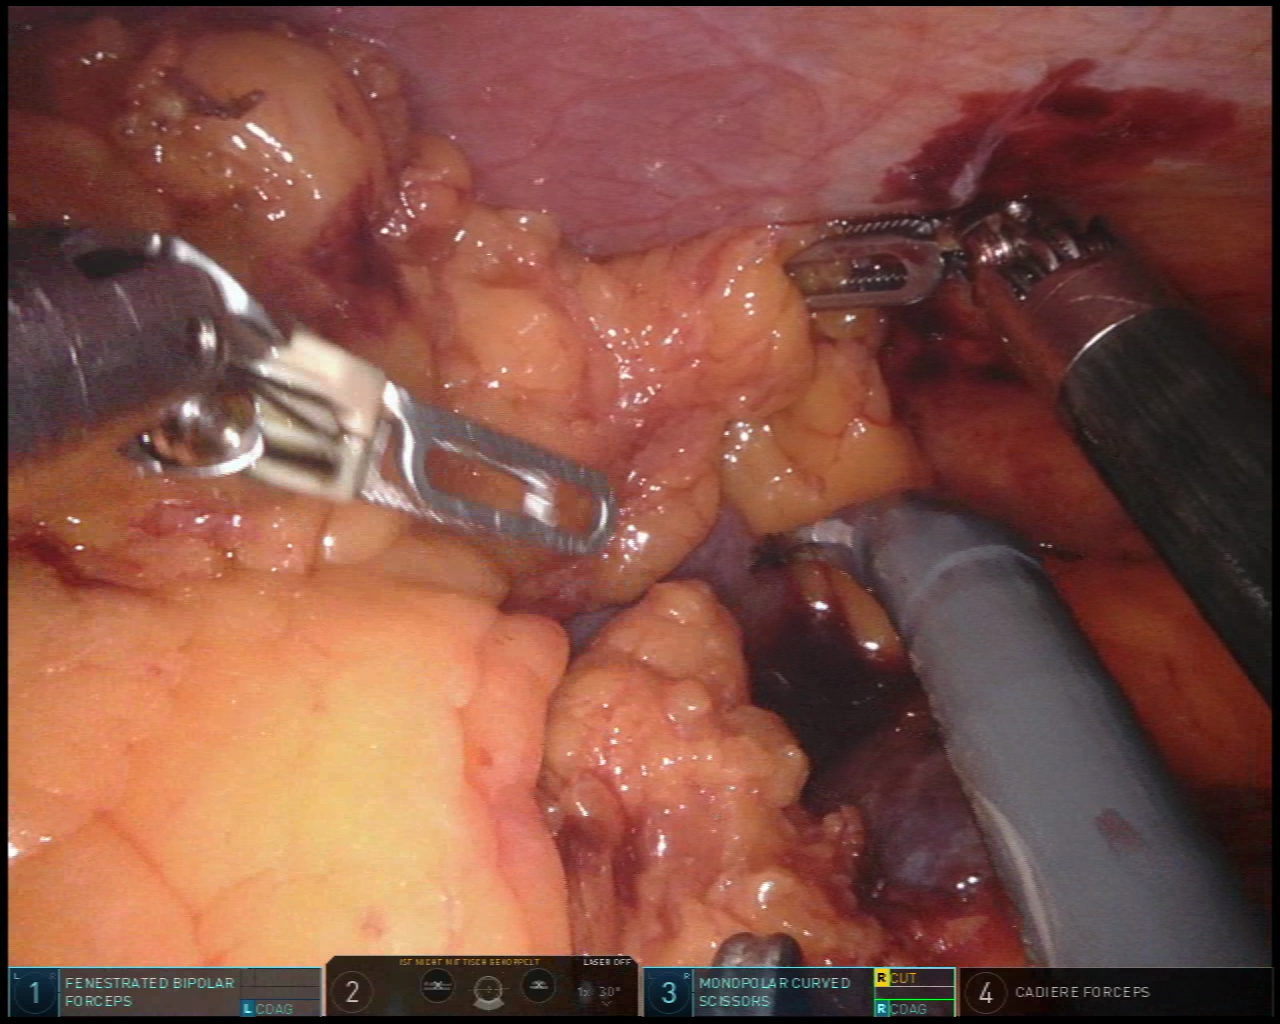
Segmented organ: spleen
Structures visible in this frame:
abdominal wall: yes
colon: no
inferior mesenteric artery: no
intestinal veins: no
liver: no
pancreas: no
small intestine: no
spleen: yes
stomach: no
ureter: no
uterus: no
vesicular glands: no